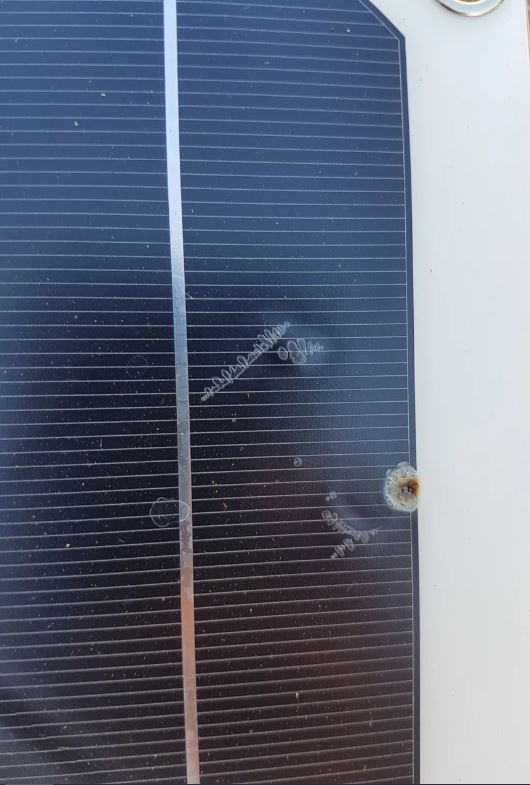
Label: Electrical-damage